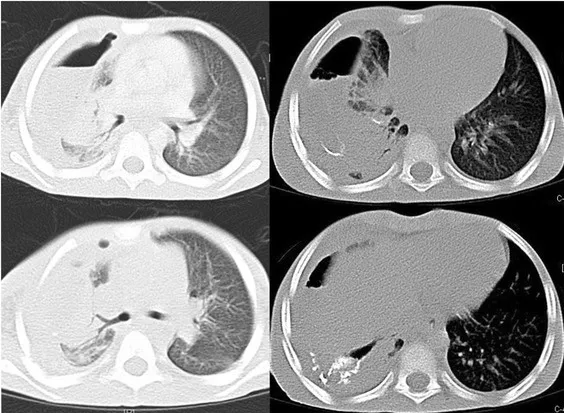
CECT chest showing contrast leak from thoracic esophagus with pooling of contrast in right pleural cavity. Lung consolidation may be appreciated.
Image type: radiology (ct)